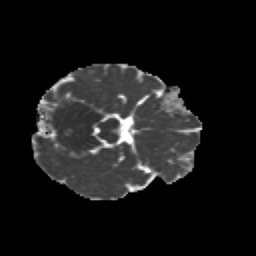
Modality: MD
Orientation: axial
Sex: male
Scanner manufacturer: siemens
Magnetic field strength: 3 T
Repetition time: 5 s
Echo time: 0.071 s